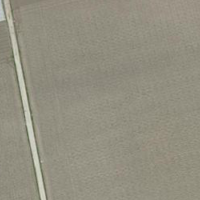
EUNIS habitat code: 52
Species observed at this site:
Accipiter nisus
Corvus corone
Cyanistes caeruleus
Sturnus vulgaris
Streptopelia decaocto
Passer domesticus
Buteo buteo
Turdus merula
Columba palumbus
Coracias garrulus
Hirundo rustica
Milvus milvus
Pica pica
Phoenicurus ochruros
Columba livia
Motacilla alba